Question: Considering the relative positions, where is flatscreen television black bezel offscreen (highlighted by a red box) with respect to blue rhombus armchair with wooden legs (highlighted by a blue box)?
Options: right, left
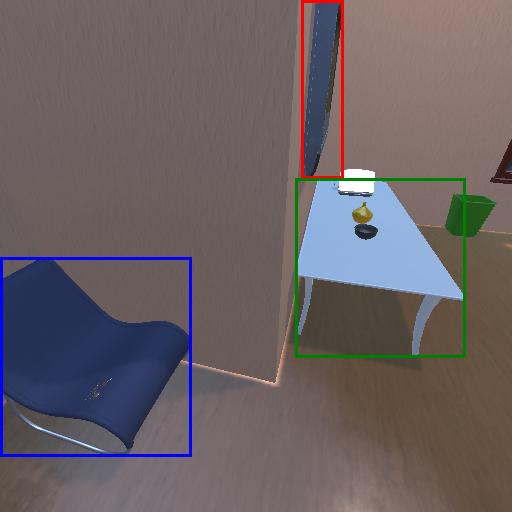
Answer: right